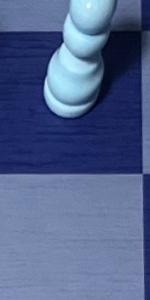
Label: Empty